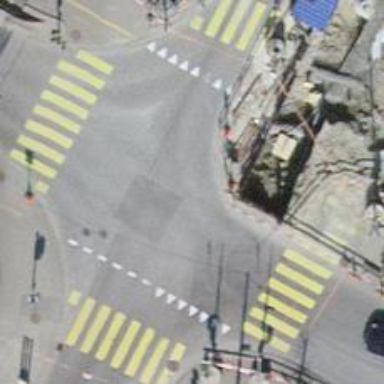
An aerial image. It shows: Road with traffic signals.